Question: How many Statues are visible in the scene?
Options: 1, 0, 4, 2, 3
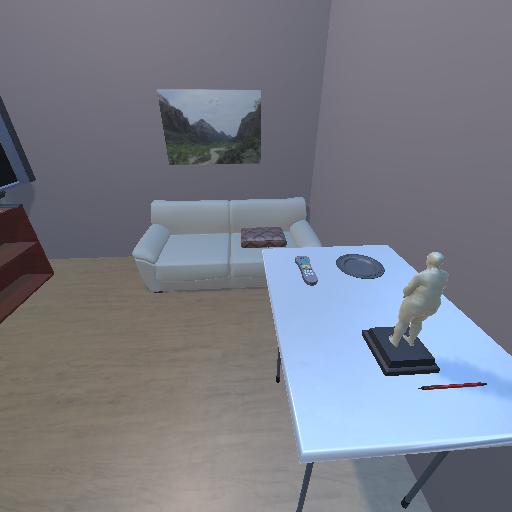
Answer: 1